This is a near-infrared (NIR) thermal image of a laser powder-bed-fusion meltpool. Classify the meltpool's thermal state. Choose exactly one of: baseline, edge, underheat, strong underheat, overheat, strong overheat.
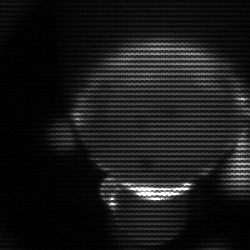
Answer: edge